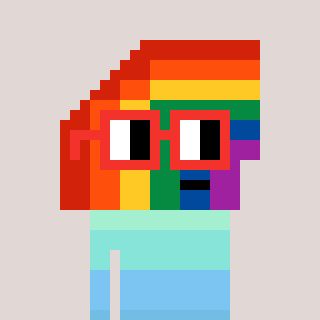
a pixel art character with square red glasses, a rainbow-shaped head and a teal-colored body on a warm background